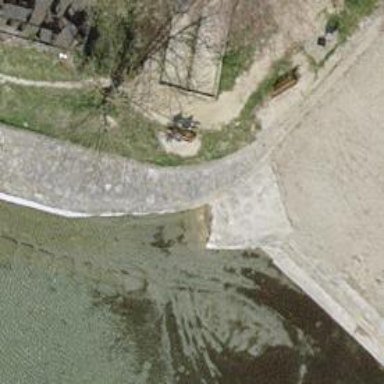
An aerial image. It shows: Slipway on leisure land.